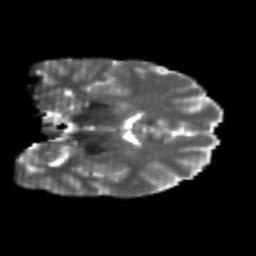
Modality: T2w
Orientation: coronal
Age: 20
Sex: female
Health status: healthy
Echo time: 0.074 s